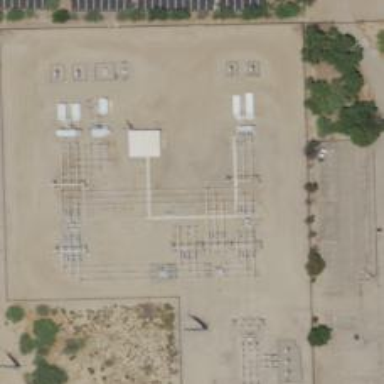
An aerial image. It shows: Switch for power supply.